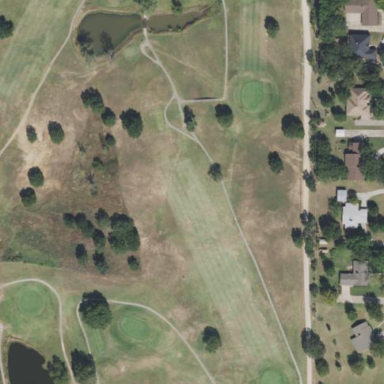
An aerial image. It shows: Scenic golf fairway.